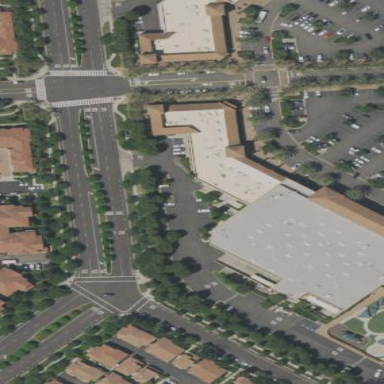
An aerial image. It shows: Supermarket building.